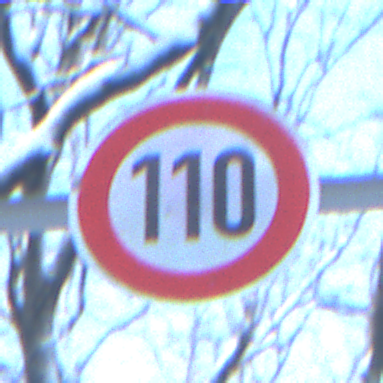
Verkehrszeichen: Geschwindigkeit110
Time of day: MorningAfternoon
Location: Outdoor (Nature)
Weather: Clear
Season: Winter
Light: Natural